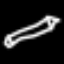
Label: pencil